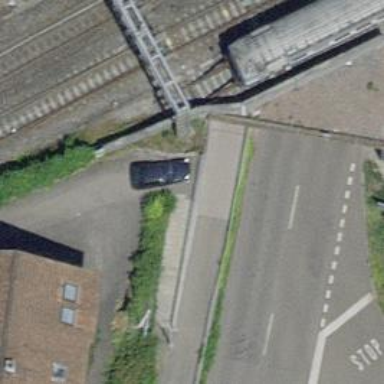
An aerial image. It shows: Tunnel footway.